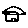
Label: house